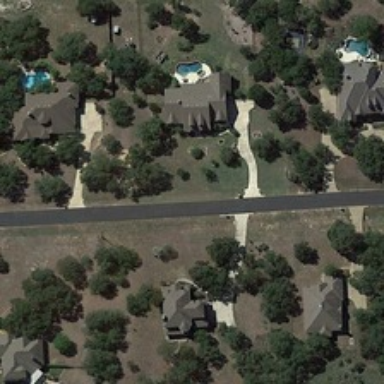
Several buildings and many green trees are in two sides of a road in a medium residential area .